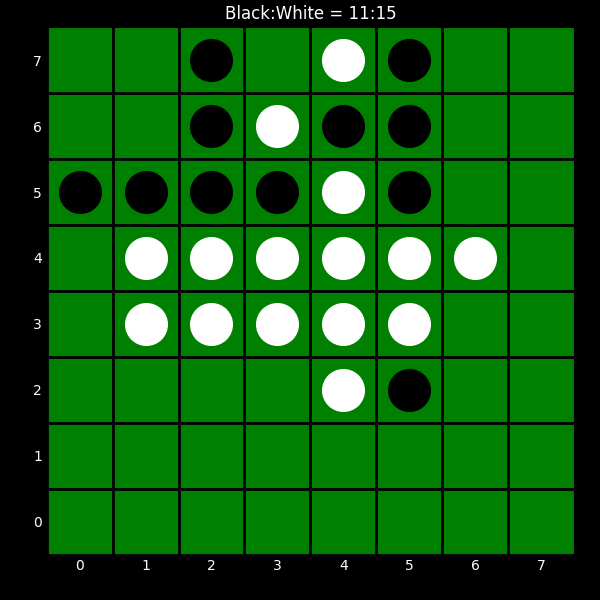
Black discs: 11
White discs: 15